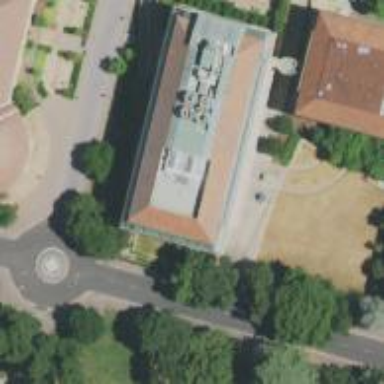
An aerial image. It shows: View of university building.